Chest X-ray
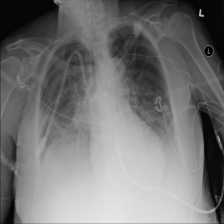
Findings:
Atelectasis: positive
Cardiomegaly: negative
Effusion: positive
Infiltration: positive
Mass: negative
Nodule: negative
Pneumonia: negative
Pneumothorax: negative
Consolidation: negative
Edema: negative
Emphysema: negative
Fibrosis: negative
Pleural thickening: negative
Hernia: negative